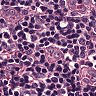
Metastatic tissue present: no